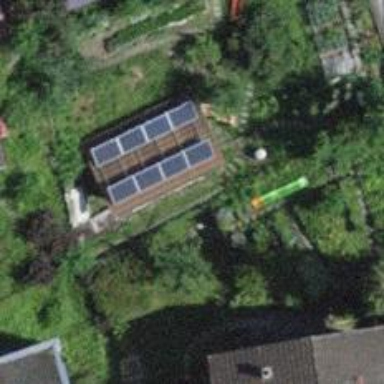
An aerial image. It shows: Solar power generator.